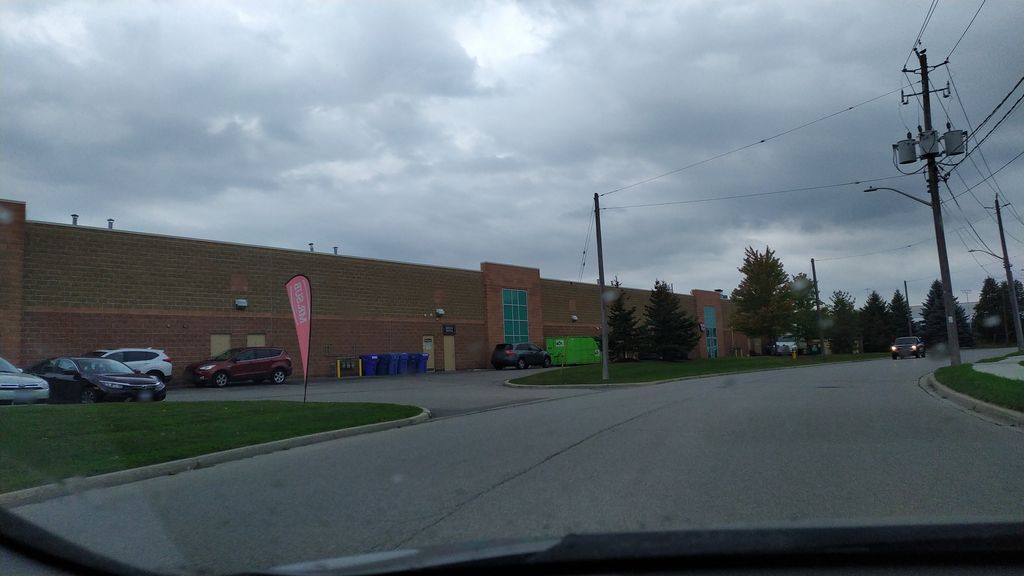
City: kitchener-waterloo